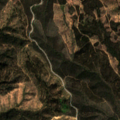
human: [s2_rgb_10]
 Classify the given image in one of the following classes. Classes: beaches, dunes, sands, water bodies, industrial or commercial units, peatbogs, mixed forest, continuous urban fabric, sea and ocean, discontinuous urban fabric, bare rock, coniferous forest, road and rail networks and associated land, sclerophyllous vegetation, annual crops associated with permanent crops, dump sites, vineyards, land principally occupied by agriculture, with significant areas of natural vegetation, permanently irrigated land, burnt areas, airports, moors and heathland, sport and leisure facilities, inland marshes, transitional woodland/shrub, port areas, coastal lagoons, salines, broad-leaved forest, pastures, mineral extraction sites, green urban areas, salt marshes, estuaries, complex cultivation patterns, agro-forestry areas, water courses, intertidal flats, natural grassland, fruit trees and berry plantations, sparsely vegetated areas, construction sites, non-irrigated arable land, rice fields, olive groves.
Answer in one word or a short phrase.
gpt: broad-leaved forest, transitional woodland/shrub